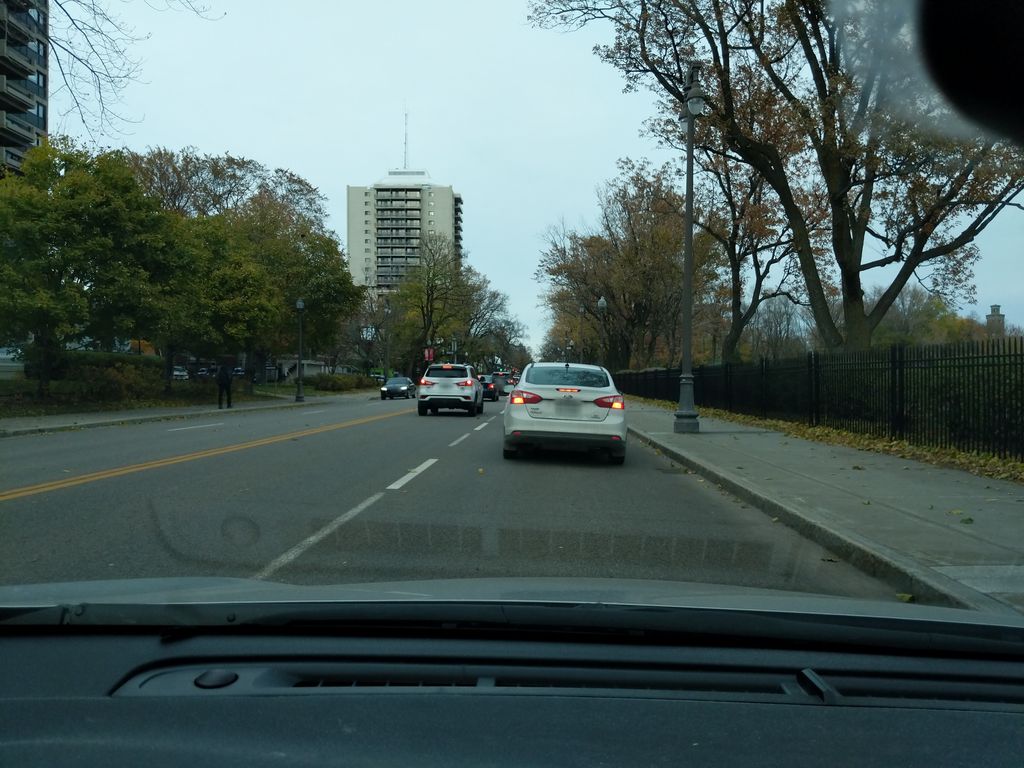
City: quebec_city